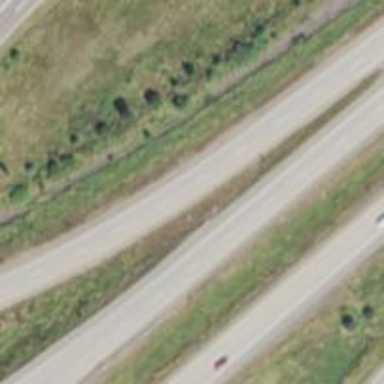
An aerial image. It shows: Motorway junction.